Question: I've got HorizontalScrollView inside RelativeLayout on two pages in ViewPager. At first it works ok, but when I swipe through the pages inside ViewPager and then again try to scroll the HorizontalScrollView, the view is duplicated like this:
So it's like duplicated with one view stuck on the background and one on the foreground is scrolling normally.
I've tried several things like play with background color, persistentDrawingCache, removeAllViews and add them again but it still happens.
Can you help me find out what's causing this and how to fix this?
Thanks a lot!
horizontal_scrollview_layout.xml
'''
<?xml version="1.0" encoding="utf-8"?>
<HorizontalScrollView xmlns:android="http://schemas.android.com/apk/res/android"
android:layout_width="wrap_content"
android:layout_height="wrap_content"
android:scrollbars="none"
android:overScrollMode="never"
android:persistentDrawingCache="none"
android:layout_centerHorizontal="true" >
<LinearLayout
android:id="@+id/horizontalScrollLinearLayout"
android:layout_width="wrap_content"
android:layout_height="wrap_content"
android:orientation="horizontal" />
</HorizontalScrollView>
'''
horizontal_scrollview_child_layout.xml
'''
<?xml version="1.0" encoding="utf-8"?>
<LinearLayout xmlns:android="http://schemas.android.com/apk/res/android"
xmlns:app="http://schemas.android.com/apk/res/com.ursus.nameday"
android:layout_width="wrap_content"
android:layout_height="wrap_content"
android:orientation="vertical" >
<com.xxx.CircularImageView
android:id="@+id/contactPhotoImageView"
android:layout_width="60dp"
android:layout_height="60dp"
android:src="@drawable/ic_launcher"
app:border="true"
app:border_color="@android:color/holo_blue_light"
app:border_width="2dp"
app:shadow="true" />
<TextView
android:id="@+id/contactNameTextView"
android:layout_width="wrap_content"
android:layout_height="wrap_content"
android:text="Small Text"
android:textAppearance="?android:attr/textAppearanceSmall" />
</LinearLayout>
'''
HorizontalScrollViewFragment.java
'''
public class HorizontalScrollViewFragment extends Fragment {
private LinearLayout childLinearLayout;
@Override
public View onCreateView(final LayoutInflater inflater,
final ViewGroup container, final Bundle savedInstanceState) {
final View rootView = inflater.inflate(
R.layout.horizontal_scrollview_layout, container, false);
contactsLinearLayout = (LinearLayout) rootView
.findViewById(R.id.horizontalScrollLinearLayout);
//ADDING CHILDREN HERE
final View child1 = LayoutInflater.from(getActivity()).inflate(
R.layout.horizontal_scrollview_child_layout, null);
childLinearLayout.addView(child1);
...
return rootView;
}
}
'''
DayViewFragment.java (fragment inserted into ViewPager)
'''
public class DayViewFragment extends Fragment {
...
private HorizontalScrollViewFragment fragment;
@Override
public View onCreateView(final LayoutInflater inflater,
final ViewGroup container, final Bundle savedInstanceState) {
final View rootView = inflater.inflate(R.layout.day_item_layout,
container, false);
...
final FragmentManager fm = getChildFragmentManager();
final FragmentTransaction ft = fm.beginTransaction();
fragment = new HorizontalScrollViewFragment();
ft.add(R.id.fragmentContainer, fragment);
ft.commit();
...
return rootView;
}
}
'''
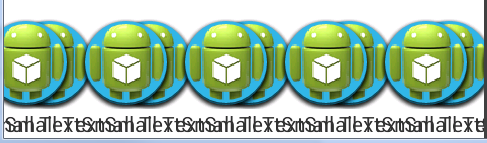
Answer: The issue occurred when the fragment was recreated after the limit of the screens to be retained by ViewPager was reached and the fragment holding the fragment needed to be recreated.
The default value is 1 therefore I only needed to change it to 2 (setOffscreenPageLimit(2)) as I have 3 fragments in ViewPager. Now the problem doesn't occur.
It's not an ideal solution but works. In case this doesn't help somebody else: you need to control when and how the fragment is recreated and make sure view is cleared.